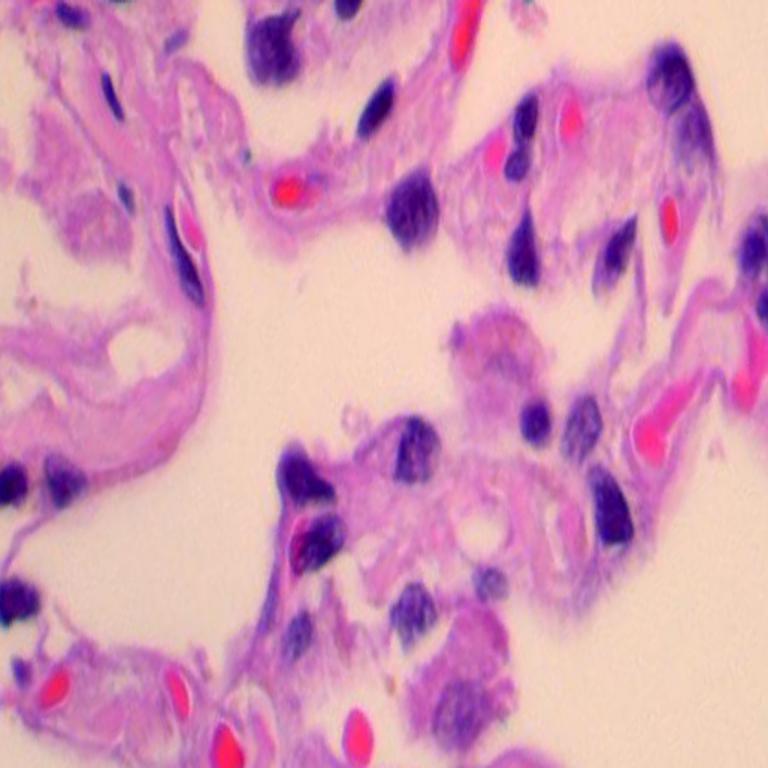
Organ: lung
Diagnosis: benign